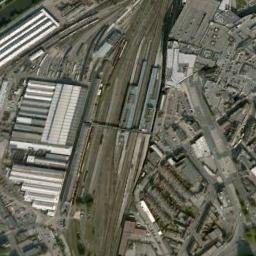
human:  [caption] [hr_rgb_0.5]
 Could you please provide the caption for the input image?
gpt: The railway station has lots of railways, Some trains and buildings and some other buildings are next to the railway station .

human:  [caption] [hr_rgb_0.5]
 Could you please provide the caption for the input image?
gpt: Many buildings are beside the railway station .

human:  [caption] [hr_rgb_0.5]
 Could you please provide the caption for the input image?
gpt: The railway station is next to some buildings and grass .

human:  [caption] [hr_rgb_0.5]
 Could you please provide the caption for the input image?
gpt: There is a well-equipped railway station in the city .

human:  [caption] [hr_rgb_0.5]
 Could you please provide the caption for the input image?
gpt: There are some buildings beside the railway station .